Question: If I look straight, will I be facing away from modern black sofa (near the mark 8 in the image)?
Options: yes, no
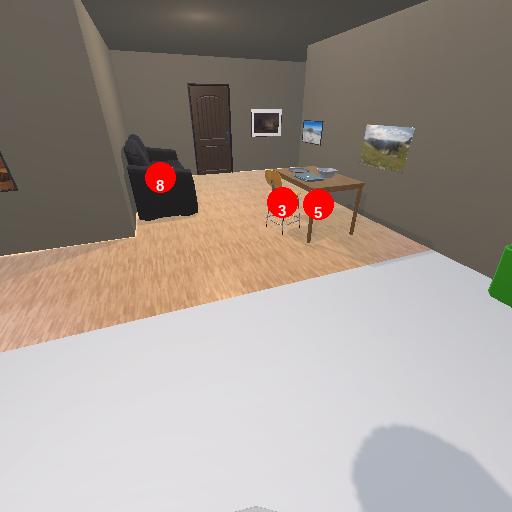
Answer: yes